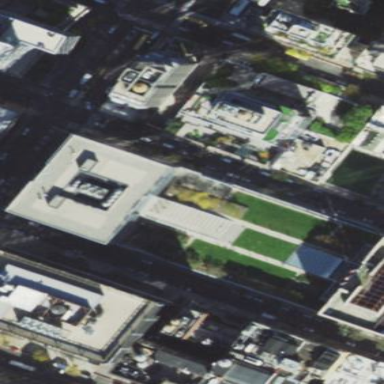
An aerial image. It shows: Building with flat grass-covered roof.